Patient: sex M, age 31
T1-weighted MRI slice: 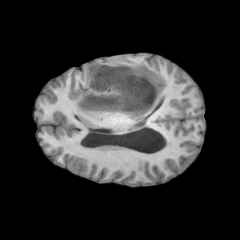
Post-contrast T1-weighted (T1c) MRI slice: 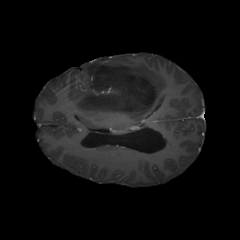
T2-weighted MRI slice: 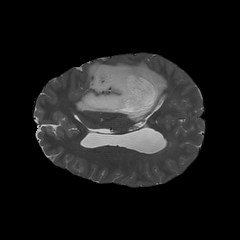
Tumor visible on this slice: yes
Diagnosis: Astrocytoma, IDH-mutant
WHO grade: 3